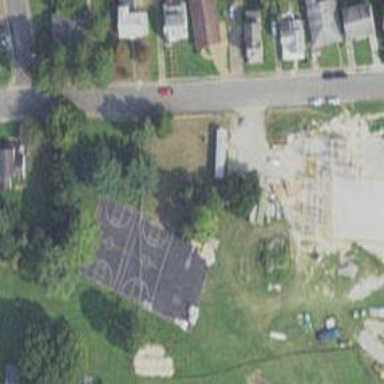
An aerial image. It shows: Basketball court located in leisure land pitch.